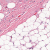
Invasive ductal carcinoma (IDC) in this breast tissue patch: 0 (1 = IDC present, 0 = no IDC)